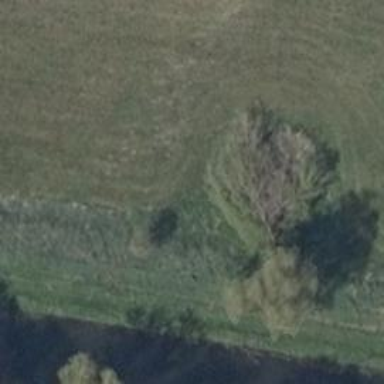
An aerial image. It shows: Deciduous tree with broadleaved leaves.